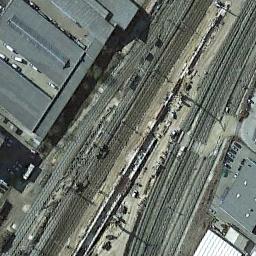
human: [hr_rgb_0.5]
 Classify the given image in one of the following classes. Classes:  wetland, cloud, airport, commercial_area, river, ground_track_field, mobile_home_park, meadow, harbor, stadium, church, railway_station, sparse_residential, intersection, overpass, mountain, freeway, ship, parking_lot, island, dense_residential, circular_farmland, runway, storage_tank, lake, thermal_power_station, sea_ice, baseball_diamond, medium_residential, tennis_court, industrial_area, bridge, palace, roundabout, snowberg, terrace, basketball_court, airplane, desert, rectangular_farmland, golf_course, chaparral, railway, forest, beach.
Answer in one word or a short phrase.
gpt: railway